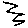
Label: zigzag